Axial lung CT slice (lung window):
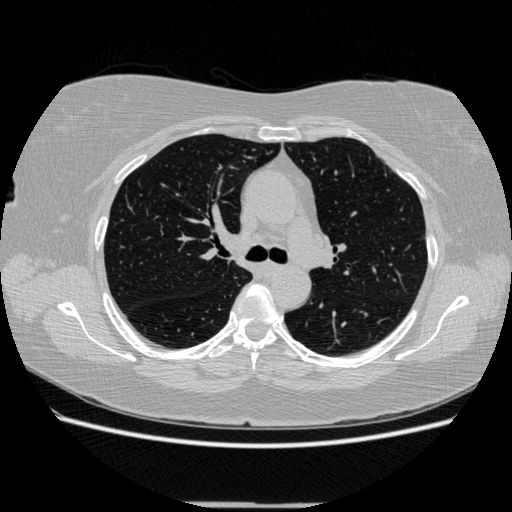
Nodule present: no